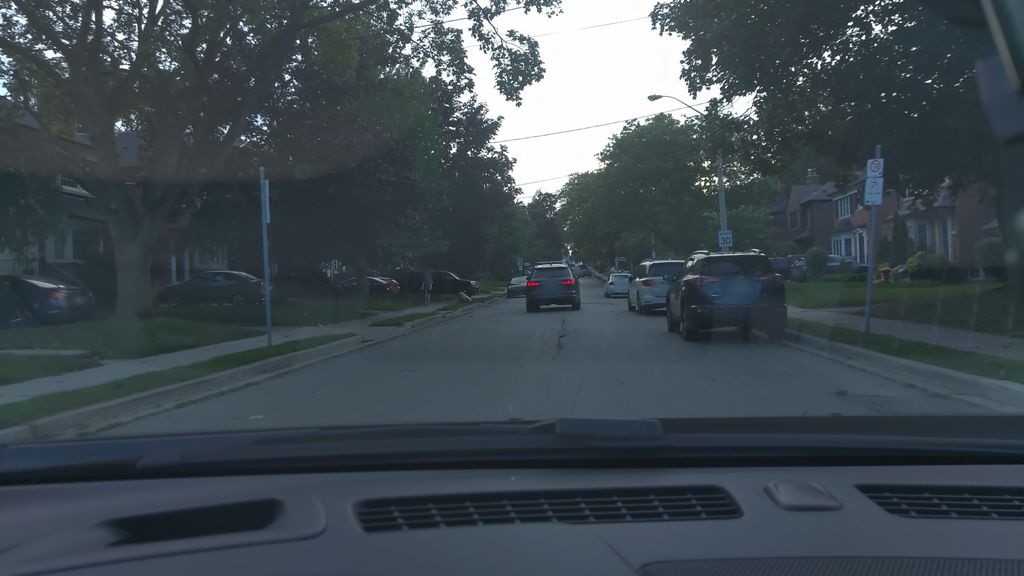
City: toronto